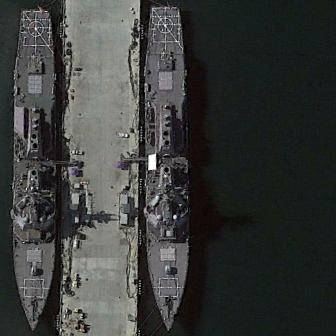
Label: destroyer